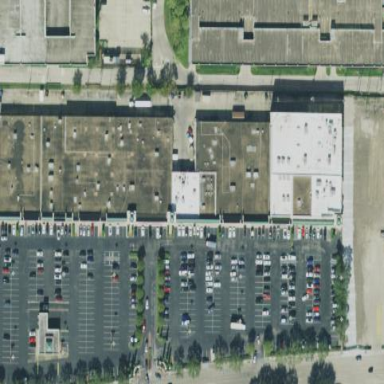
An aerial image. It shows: Retail building.